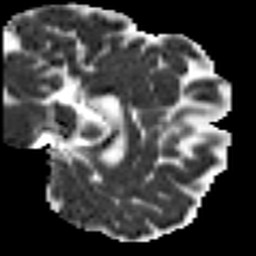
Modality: MD
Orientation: sagittal
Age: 32
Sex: male
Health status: healthy
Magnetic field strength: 3 T
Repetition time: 8.4 s
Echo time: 0.0926 s